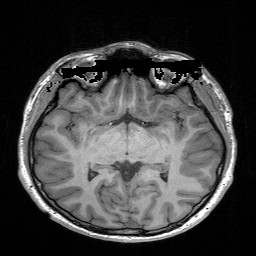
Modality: T1w
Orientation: coronal